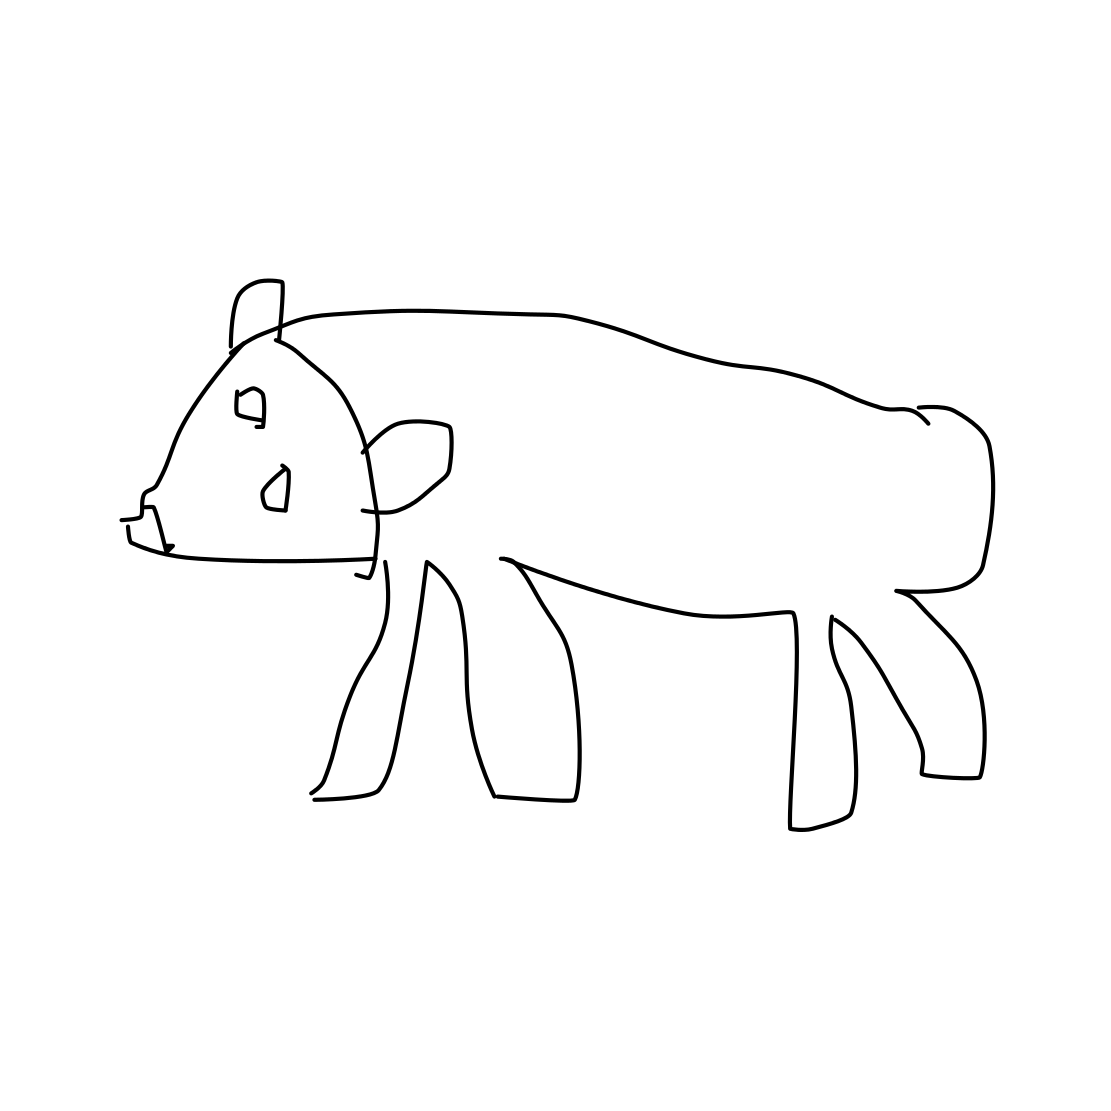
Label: panda